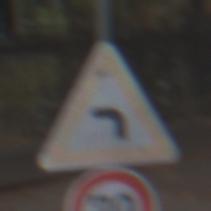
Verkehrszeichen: KurveLinks
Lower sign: Geschwindigkeit70
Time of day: MorningAfternoon
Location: Outdoor (Urban)
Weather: Overcast
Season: NotSpecified
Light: Natural